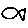
Label: fish